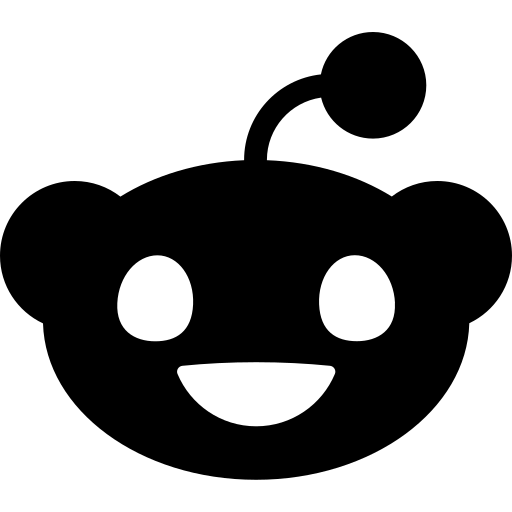
Tags: icon, FontAwesome, fa-icon, brand, reddit, alien